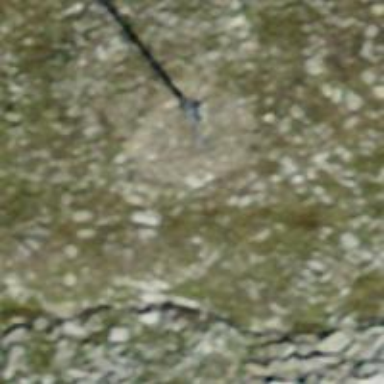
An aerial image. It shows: Pylon used for aerialway.